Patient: sex M, age 33
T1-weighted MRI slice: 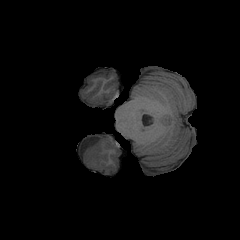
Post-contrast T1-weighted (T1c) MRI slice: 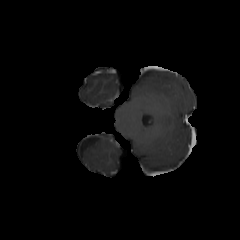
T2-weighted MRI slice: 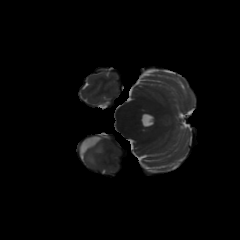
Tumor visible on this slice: yes
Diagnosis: Astrocytoma, IDH-mutant
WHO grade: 4